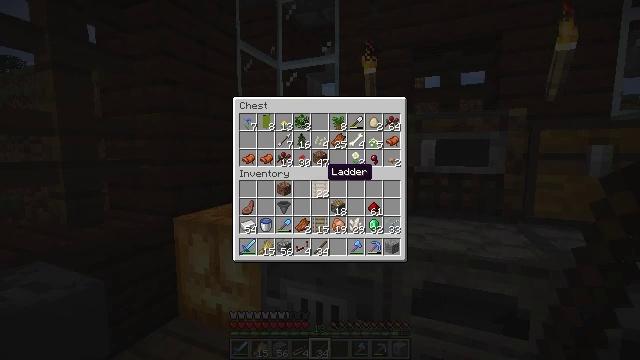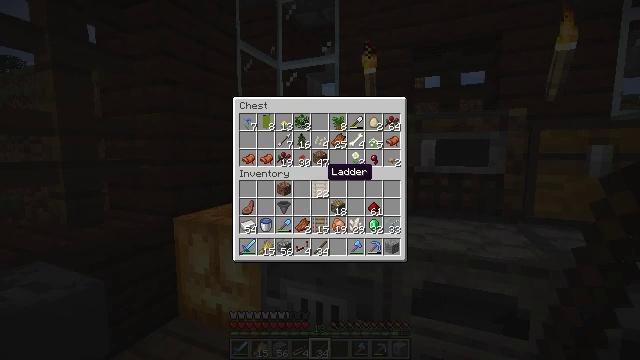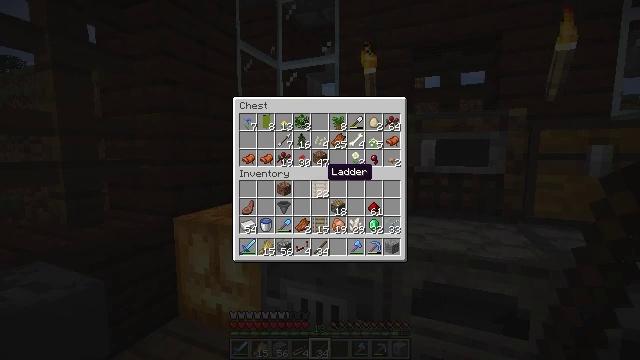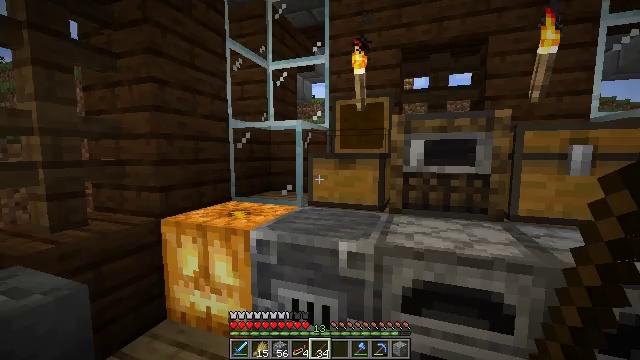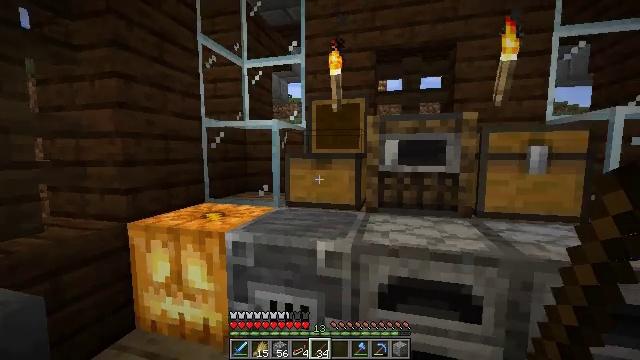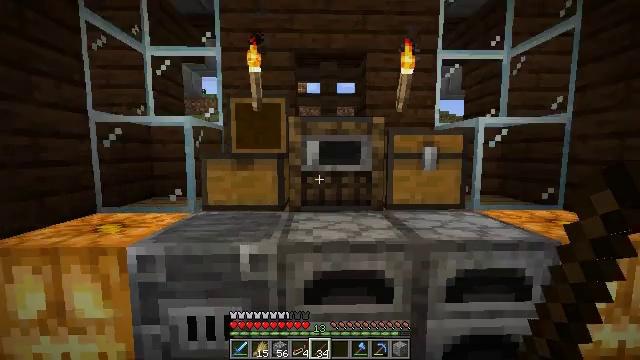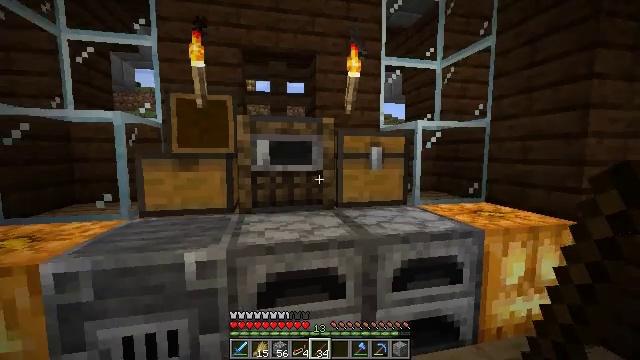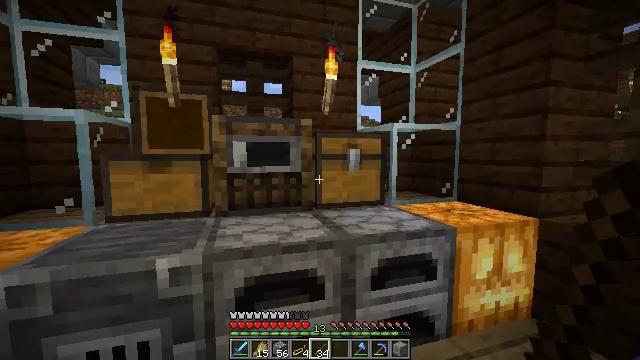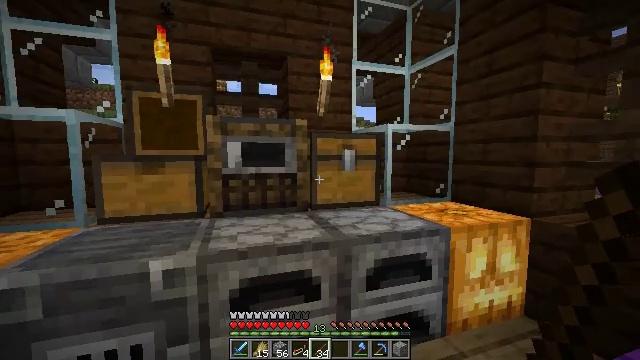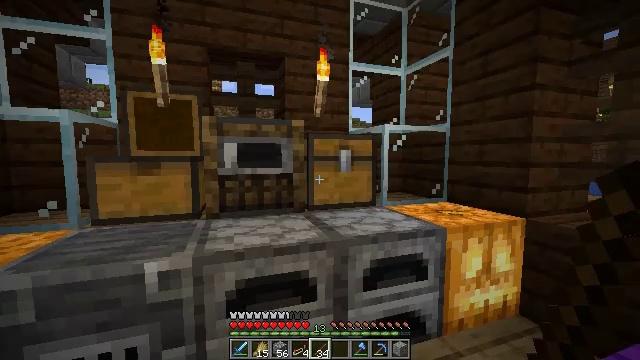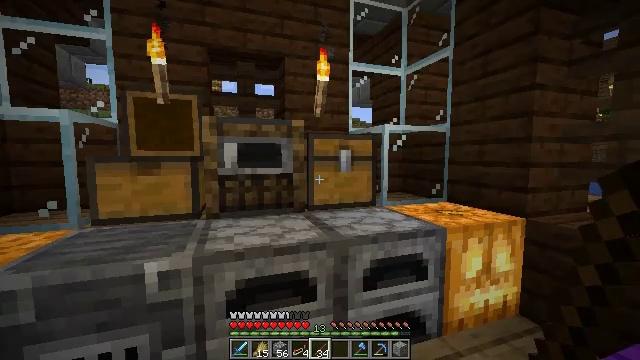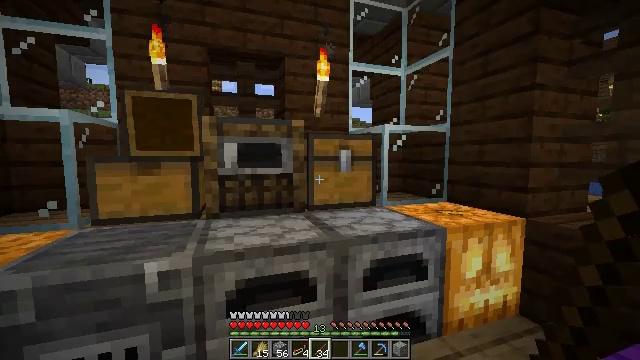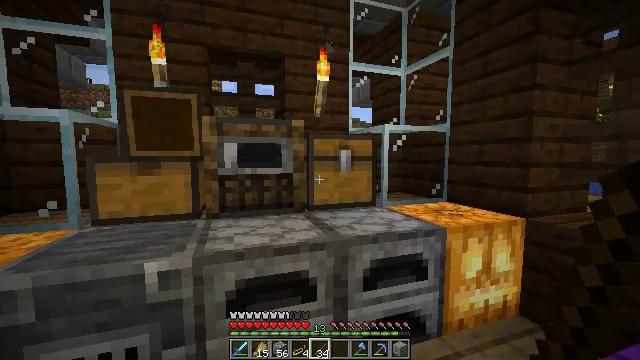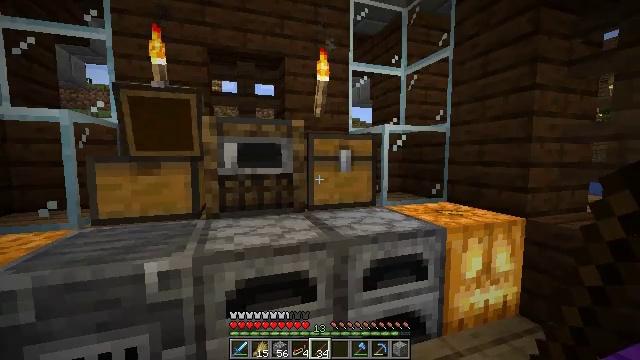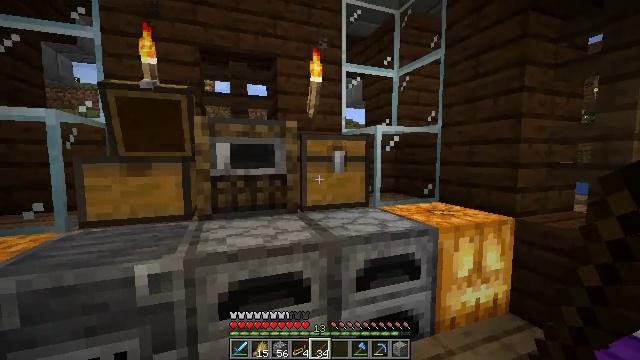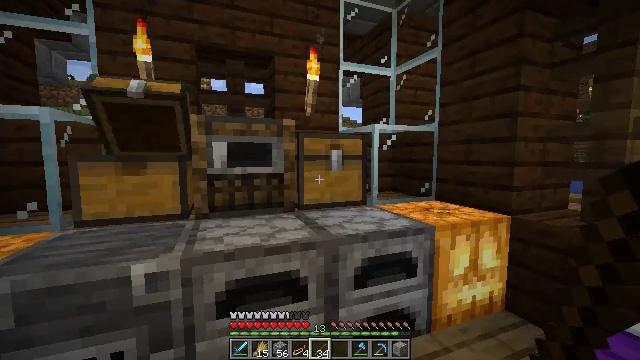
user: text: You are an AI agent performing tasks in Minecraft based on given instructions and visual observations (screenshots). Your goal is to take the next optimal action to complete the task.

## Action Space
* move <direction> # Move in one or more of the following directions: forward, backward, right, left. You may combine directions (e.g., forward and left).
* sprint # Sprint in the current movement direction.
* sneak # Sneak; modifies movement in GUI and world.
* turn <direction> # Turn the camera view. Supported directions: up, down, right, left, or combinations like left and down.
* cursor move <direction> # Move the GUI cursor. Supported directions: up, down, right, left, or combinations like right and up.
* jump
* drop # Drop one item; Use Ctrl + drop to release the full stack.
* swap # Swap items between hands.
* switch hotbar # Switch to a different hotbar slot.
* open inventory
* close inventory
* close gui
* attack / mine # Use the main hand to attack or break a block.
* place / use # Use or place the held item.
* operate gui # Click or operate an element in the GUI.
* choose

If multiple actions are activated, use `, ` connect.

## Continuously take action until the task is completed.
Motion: motion action
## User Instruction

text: Craft the redstone torch with a stick and redstone dust.
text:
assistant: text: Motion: no_op
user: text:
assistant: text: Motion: no_op
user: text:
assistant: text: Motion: cursor move right
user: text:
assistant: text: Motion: turn right, close gui
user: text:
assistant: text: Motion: turn right
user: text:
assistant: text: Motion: turn right
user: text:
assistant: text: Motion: turn right
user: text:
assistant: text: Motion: turn right
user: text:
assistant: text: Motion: no_op
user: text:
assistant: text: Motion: no_op
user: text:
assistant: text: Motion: no_op
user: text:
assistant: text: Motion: no_op
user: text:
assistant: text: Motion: no_op
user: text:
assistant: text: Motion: turn right
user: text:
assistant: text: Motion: no_op
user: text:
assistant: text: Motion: use / place
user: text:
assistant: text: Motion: use / place
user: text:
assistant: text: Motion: use / place
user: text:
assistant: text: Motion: no_op
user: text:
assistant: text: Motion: no_op
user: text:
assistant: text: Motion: open gui
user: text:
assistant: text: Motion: sneak
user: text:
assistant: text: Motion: sneak
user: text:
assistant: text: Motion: sneak
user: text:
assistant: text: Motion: sneak
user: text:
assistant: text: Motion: sneak
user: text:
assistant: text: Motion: sneak
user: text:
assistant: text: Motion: sneak
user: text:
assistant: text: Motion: sneak, cursor move left
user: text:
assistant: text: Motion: sneak